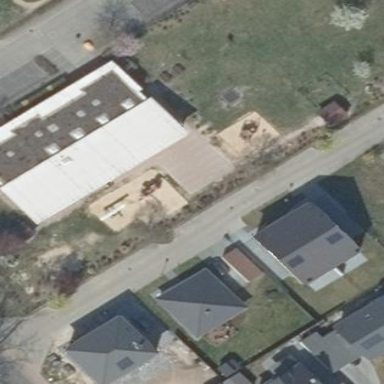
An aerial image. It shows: Kindergarten.